Question: I need to construct the tech cycle constraint matrix Aa and the right side ba. The aim is building the technology cycle matrices in order to solve the scheduling linear problem constrained by Ax<=b. In this case -1 and +1 in A refers to the coefficients of the constraints of the problem such as starting times and precedences
'''
TC = [1,2,3,4,6,7;1,2,5,4,6,7;2,5,6,7,0,0]; % Technology cycle
CT = [100,60,200,160,80,120;100,60,150,120,60,150;50,120,40,30,0,0]; % Cycle time
n_jb = size(TC,1); % number of jobs
n_op = sum(TC~=0,2); % number of operations for each job
N_op = sum(n_op); % total number of operations
c=1; % indice for constraints in Aa
Op=1; % counter for overall operation
n_tf = N_op - n_jb- sum(n_op==1); % number of job transfer between machines (also number of tech cycle constraint numbers)
Aa = zeros(n_tf,N_op); % Constraint matrx for tech cycle
ba = zeros(n_tf,1); % The right vector of the constraint function: Aa*x<=ba
for j=1:n_jb
if n_op(j)>1
for op=1:n_op(j)-1
Aa(c,Op)=-1;
Aa(c,Op+1)=1;
ba(c,1)=CT(j,op);
c=c+1;
Op=Op+1;
end
else
Op=Op+1;
end
Op=Op+1;
end
'''
The output, like 'Aa' is 3 """diagonal""" -1/+1 matrices:
'''
-1 1 0 0 0 0 0 0 0 0 0 0 0 0 0 0
0 -1 1 0 0 0 0 0 0 0 0 0 0 0 0 0
0 0 -1 1 0 0 0 0 0 0 0 0 0 0 0 0
0 0 0 -1 1 0 0 0 0 0 0 0 0 0 0 0
0 0 0 0 -1 1 0 0 0 0 0 0 0 0 0 0
0 0 0 0 0 0 -1 1 0 0 0 0 0 0 0 0
0 0 0 0 0 0 0 -1 1 0 0 0 0 0 0 0
0 0 0 0 0 0 0 0 -1 1 0 0 0 0 0 0
0 0 0 0 0 0 0 0 0 -1 1 0 0 0 0 0
0 0 0 0 0 0 0 0 0 0 -1 1 0 0 0 0
0 0 0 0 0 0 0 0 0 0 0 0 -1 1 0 0
0 0 0 0 0 0 0 0 0 0 0 0 0 -1 1 0
0 0 0 0 0 0 0 0 0 0 0 0 0 0 -1 1
'''
In order to be more precise in the following there is an image:  showing the 3 different part of the matrix 'Aa'. : Is there a way to build the same this avoiding loops since A is not a 3x1 but will definitely become 30-50x1?
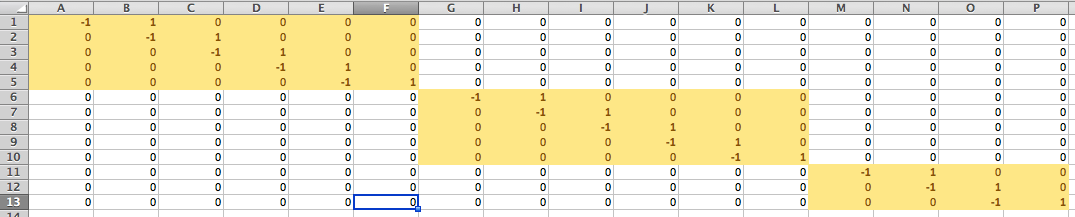
Answer: You can use <URL> to create the positive and negative ones. The second input to 'diag' is to shift the diagonal to the side. In this case, 1 to the right.
Use <URL> to find the rows you want to remove. For 'n = [6, 6, 4]', you want to remove the 6th, 12th and 16th row.
'''
n = [6, 6, 4];
cols = sum(n);
A = -eye(cols) + diag(ones(cols-1,1), 1);
A(cumsum(n),:) = []
A =
-1 1 0 0 0 0 0 0 0 0 0 0 0 0 0 0
0 -1 1 0 0 0 0 0 0 0 0 0 0 0 0 0
0 0 -1 1 0 0 0 0 0 0 0 0 0 0 0 0
0 0 0 -1 1 0 0 0 0 0 0 0 0 0 0 0
0 0 0 0 -1 1 0 0 0 0 0 0 0 0 0 0
0 0 0 0 0 0 -1 1 0 0 0 0 0 0 0 0
0 0 0 0 0 0 0 -1 1 0 0 0 0 0 0 0
0 0 0 0 0 0 0 0 -1 1 0 0 0 0 0 0
0 0 0 0 0 0 0 0 0 -1 1 0 0 0 0 0
0 0 0 0 0 0 0 0 0 0 -1 1 0 0 0 0
0 0 0 0 0 0 0 0 0 0 0 0 -1 1 0 0
0 0 0 0 0 0 0 0 0 0 0 0 0 -1 1 0
0 0 0 0 0 0 0 0 0 0 0 0 0 0 -1 1
'''